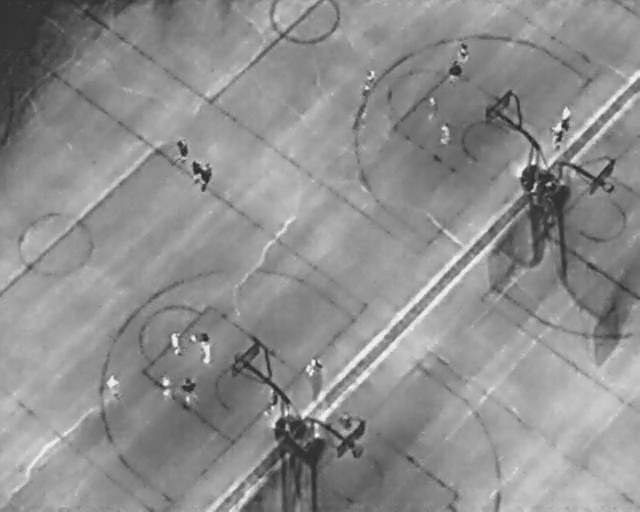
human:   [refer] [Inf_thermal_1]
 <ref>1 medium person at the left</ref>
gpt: <box>[[25, 65, 29, 67, 172]]</box>

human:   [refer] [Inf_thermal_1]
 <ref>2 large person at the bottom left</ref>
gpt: <box>[[15, 74, 19, 77, 170], [27, 75, 31, 77, 173]]</box>

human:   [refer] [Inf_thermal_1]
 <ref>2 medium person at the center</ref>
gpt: <box>[[28, 32, 32, 34, 2], [29, 33, 34, 35, 2]]</box>

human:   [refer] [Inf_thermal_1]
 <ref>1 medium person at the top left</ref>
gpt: <box>[[26, 28, 30, 30, 2]]</box>

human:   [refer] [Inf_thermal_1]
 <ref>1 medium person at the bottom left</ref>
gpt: <box>[[23, 74, 27, 75, 176]]</box>

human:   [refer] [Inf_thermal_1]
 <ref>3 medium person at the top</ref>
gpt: <box>[[67, 25, 71, 27, 2], [65, 20, 69, 22, 2], [56, 14, 59, 16, 153]]</box>

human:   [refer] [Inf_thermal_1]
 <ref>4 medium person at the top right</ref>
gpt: <box>[[86, 22, 90, 24, 2], [70, 9, 74, 11, 2], [69, 13, 73, 15, 2], [84, 25, 89, 27, 2]]</box>